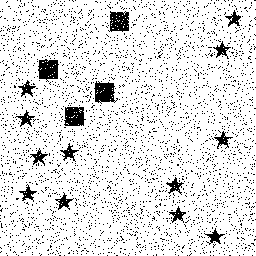
Squares: 4
Triangles: 0
Stars: 12
Total shapes: 16